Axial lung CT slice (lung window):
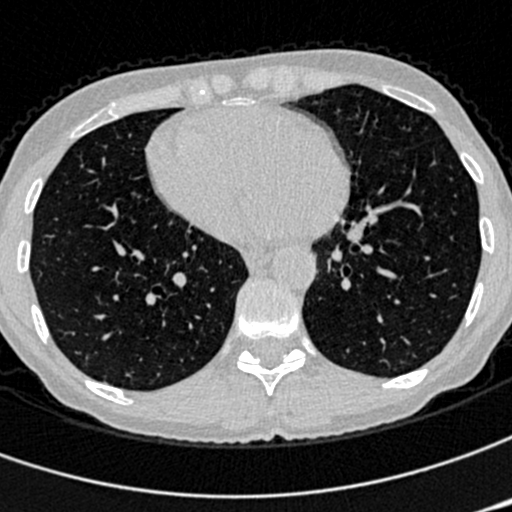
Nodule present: no